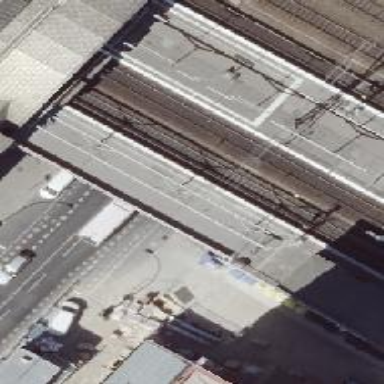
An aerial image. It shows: Railway signal.